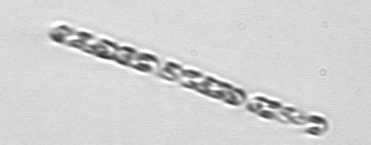
Label: Dactyliosolen_fragilissimus